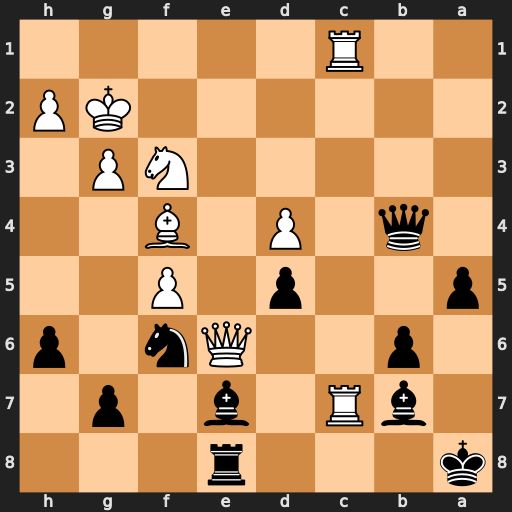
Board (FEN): k3r3/1bR1b1p1/1p2Qn1p/p2p1P2/1q1P1B2/5NP1/6KP/2R5
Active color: b
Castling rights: -
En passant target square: -
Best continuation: Bd8 Rc8+ Ka7 Qxe8 Nxe8